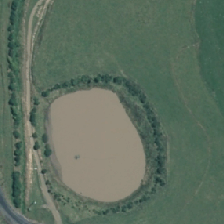
Land cover: lake_pond